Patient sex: F
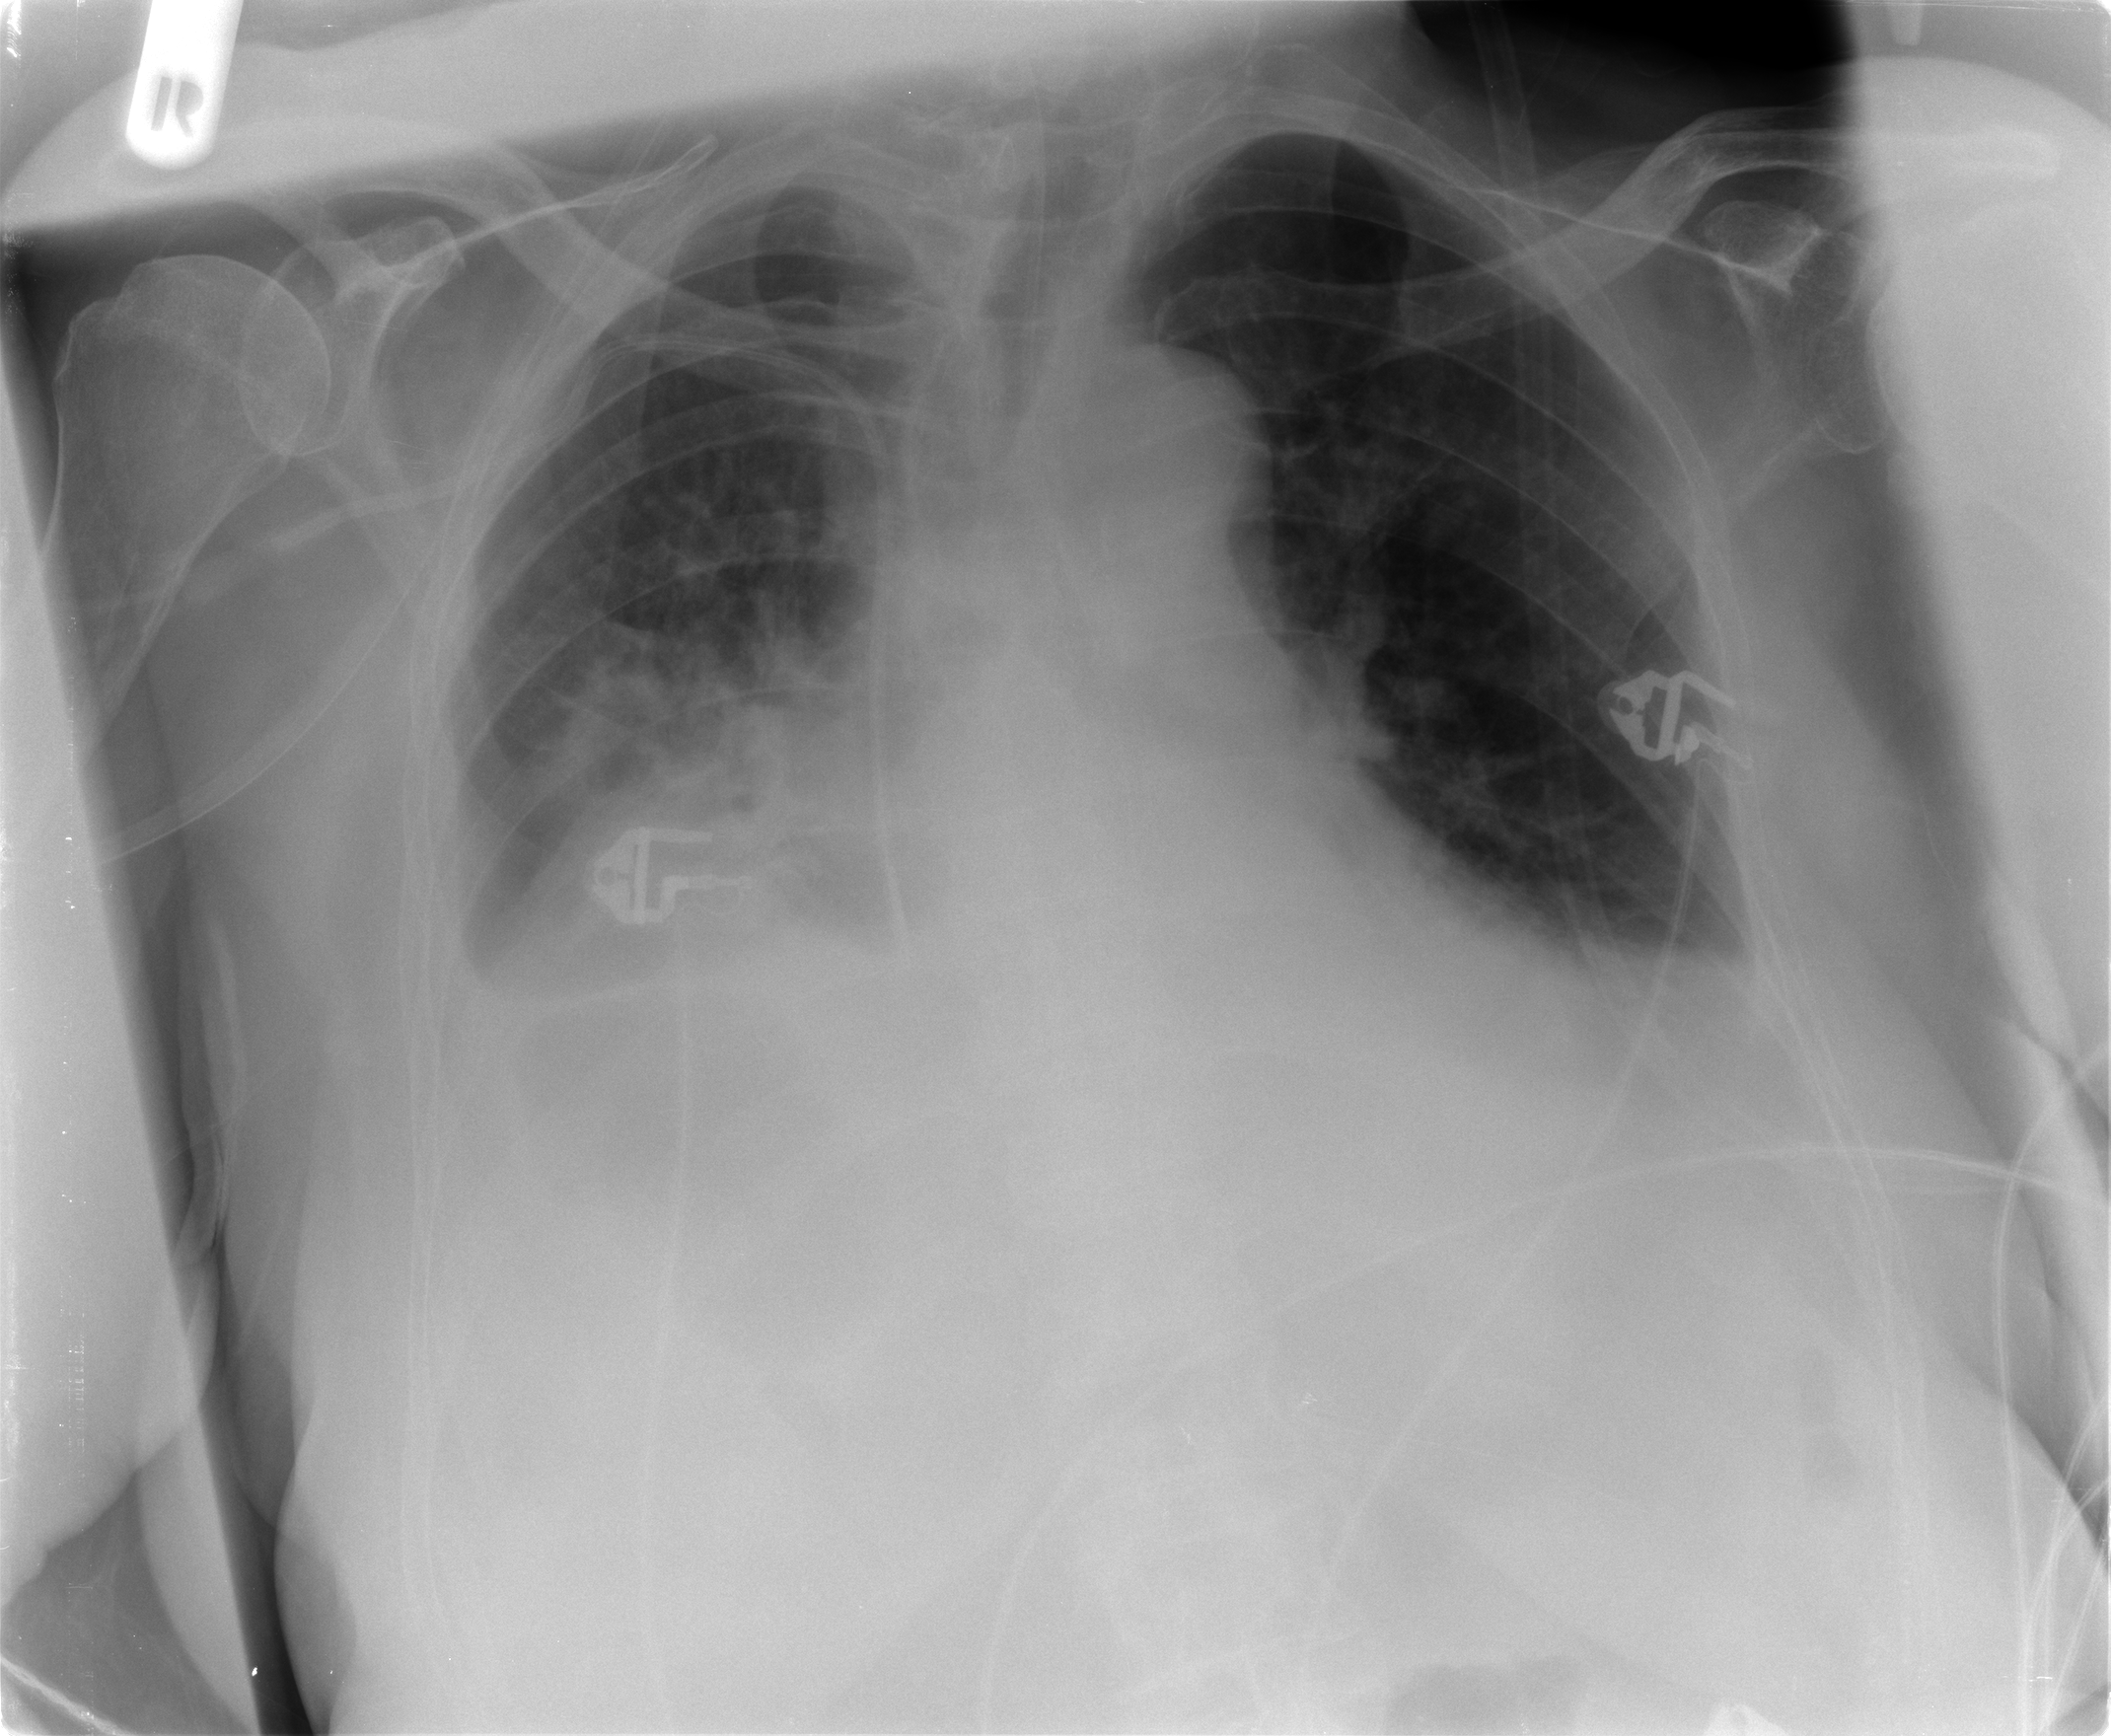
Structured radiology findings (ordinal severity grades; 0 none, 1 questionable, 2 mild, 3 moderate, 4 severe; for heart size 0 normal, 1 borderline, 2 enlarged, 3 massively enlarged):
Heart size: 2
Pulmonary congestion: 1
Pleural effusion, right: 2
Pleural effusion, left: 2
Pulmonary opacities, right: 3
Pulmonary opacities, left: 2
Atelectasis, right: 3
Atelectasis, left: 2